Interaction volume radius: 10 \u00c5
Interaction volume height: 35 \u00c5
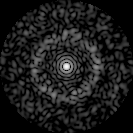
Disorder parameter: 0.8439